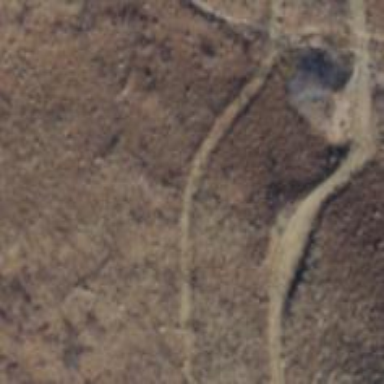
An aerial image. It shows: Track road.